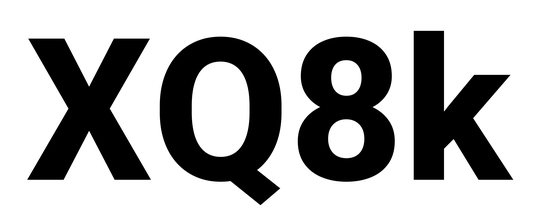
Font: Roboto_ExtraBold